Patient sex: F
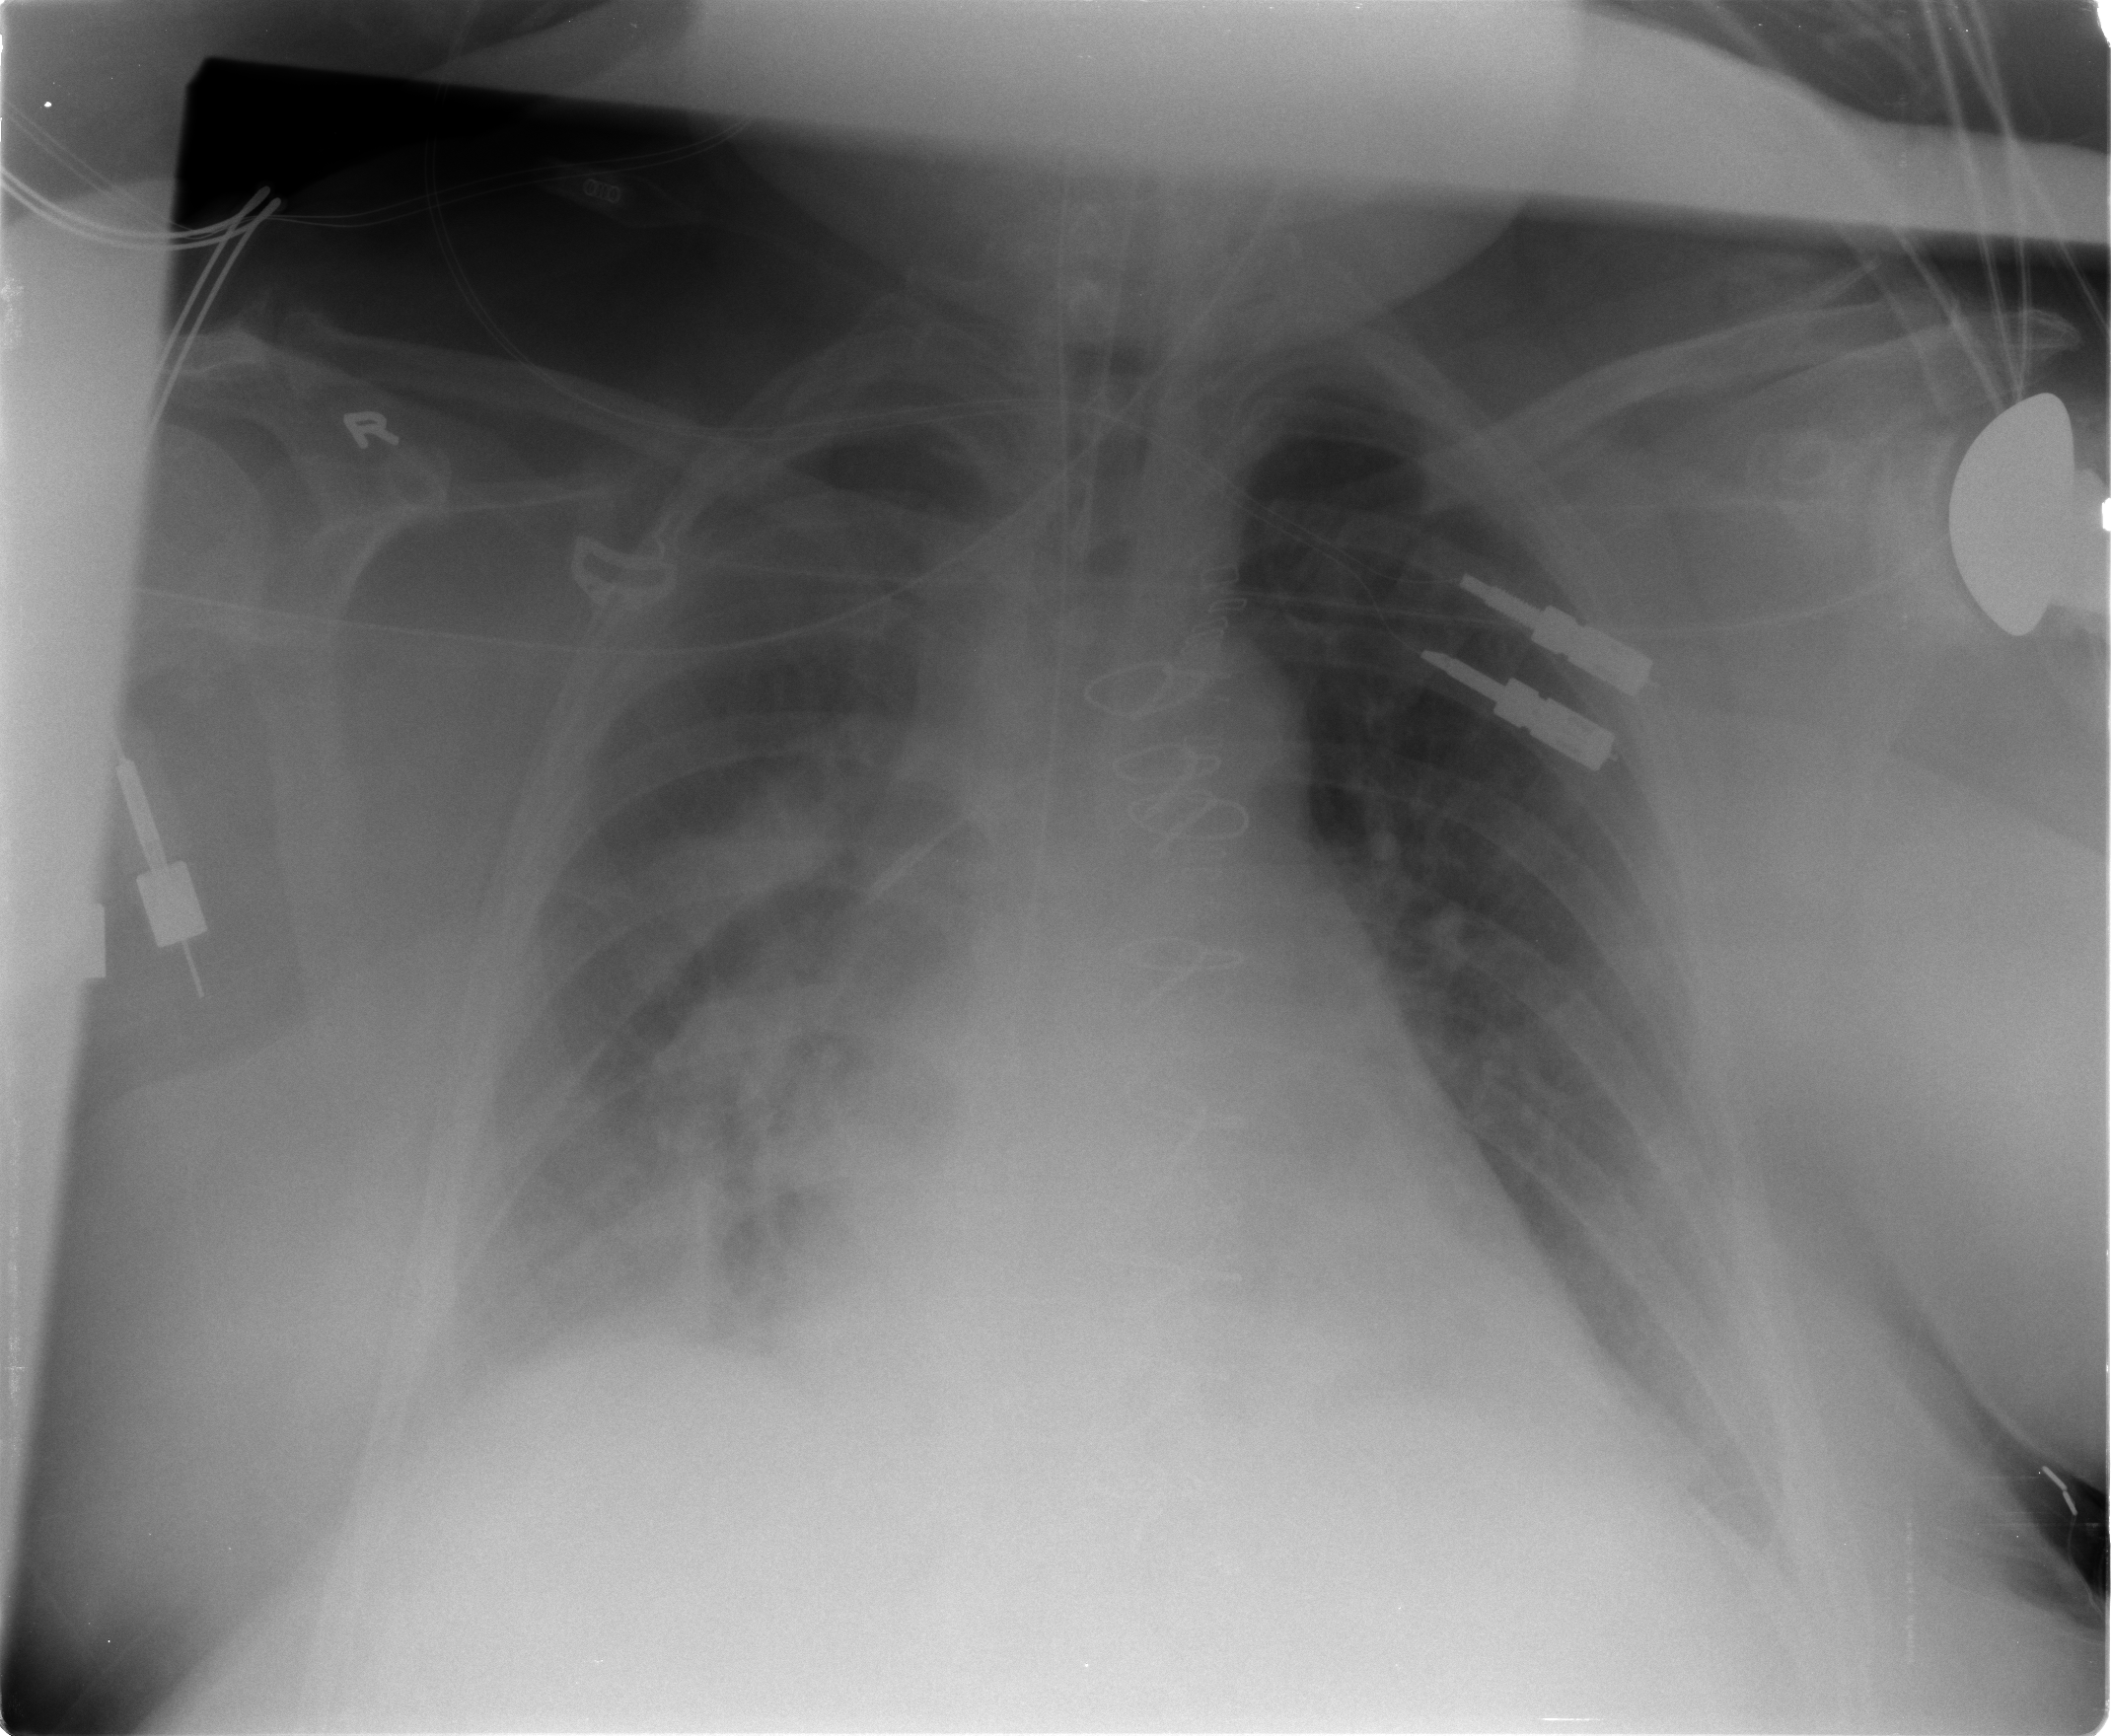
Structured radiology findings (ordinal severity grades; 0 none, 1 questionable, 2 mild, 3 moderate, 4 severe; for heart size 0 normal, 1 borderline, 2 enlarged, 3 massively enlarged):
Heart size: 2
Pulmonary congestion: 1
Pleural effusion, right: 2
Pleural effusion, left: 2
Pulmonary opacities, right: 1
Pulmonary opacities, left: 1
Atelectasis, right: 2
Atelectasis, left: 2